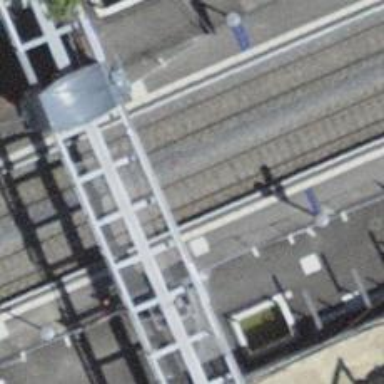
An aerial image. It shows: Stop position for public transport at railway stop.